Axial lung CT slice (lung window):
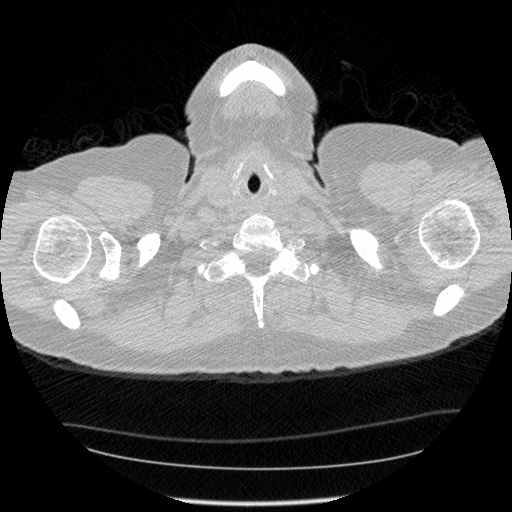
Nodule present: no